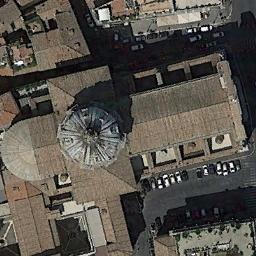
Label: church